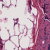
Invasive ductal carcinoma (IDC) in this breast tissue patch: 0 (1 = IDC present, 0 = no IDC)